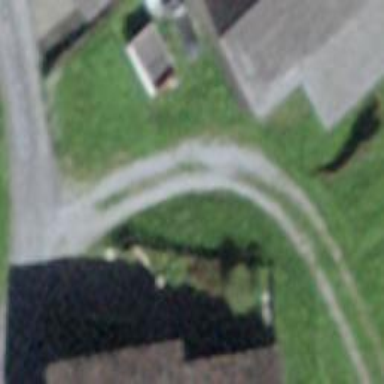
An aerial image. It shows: Service road with unpaved surface.